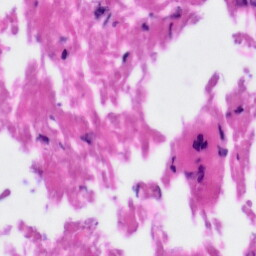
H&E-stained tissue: Tonsil